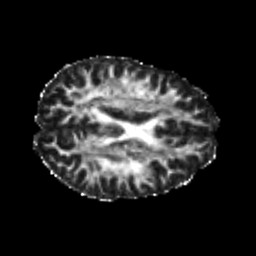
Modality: FA
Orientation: axial
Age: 22
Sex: male
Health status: healthy
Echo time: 0.074 s